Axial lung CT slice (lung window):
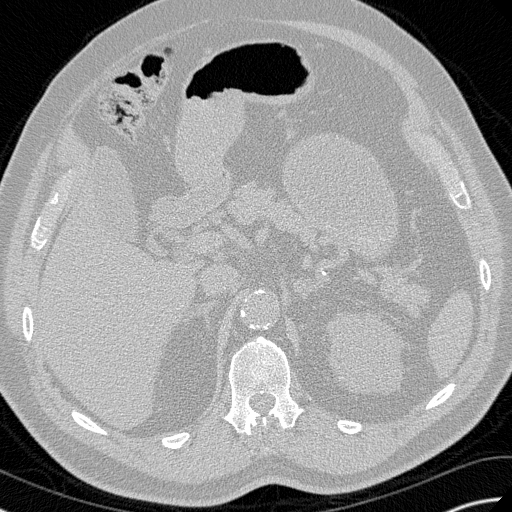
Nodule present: no